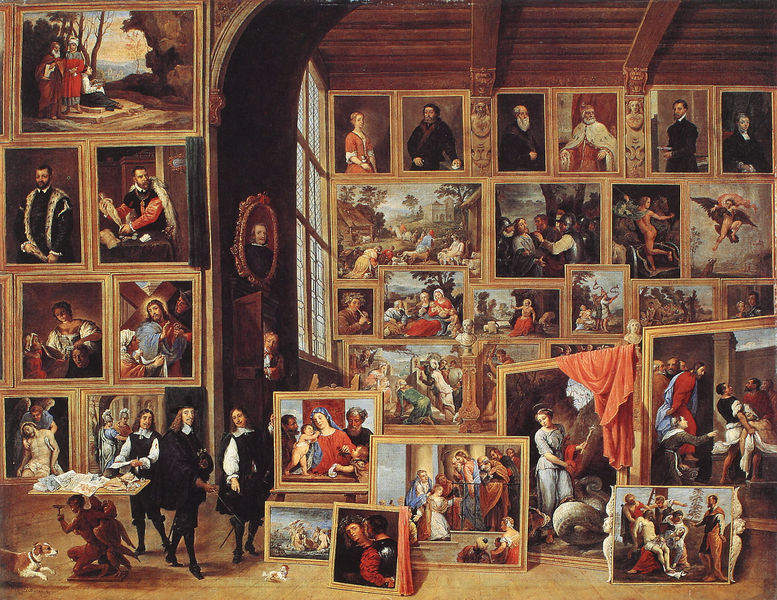
Titel: Der Erzherzog Leopold Willhelm in seiner Gallerie in Brüssel mit der Madonna delle Ciliegie von Tizian
Künstler: David d. J. Teniers
Institution: München, Bayrische Staatsgemäldesammlungen
Schlagwörter: gemälde, menschen, bunt, fenster, hut, licht, tisch, tür, zimmer, hund, hunde, gesellschaft, anzüge, kragen, rahmen, portrait, gold, engel, hündchen, bilder, besucher, saal, galerie, porträts, künstler, bildnisse, portraits, fürst, besuch, sammler, maria, szenen, atellier, kreuzweg, kreuzigunh